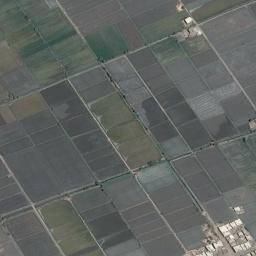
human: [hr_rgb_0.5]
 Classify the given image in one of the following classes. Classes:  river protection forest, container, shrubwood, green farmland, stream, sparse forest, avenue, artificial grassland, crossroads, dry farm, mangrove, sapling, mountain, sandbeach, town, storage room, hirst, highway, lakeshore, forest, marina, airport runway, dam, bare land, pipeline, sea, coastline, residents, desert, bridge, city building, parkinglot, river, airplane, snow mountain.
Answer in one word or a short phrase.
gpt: green farmland